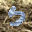
Label: 5